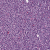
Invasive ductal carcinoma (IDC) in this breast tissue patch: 1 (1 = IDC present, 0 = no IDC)